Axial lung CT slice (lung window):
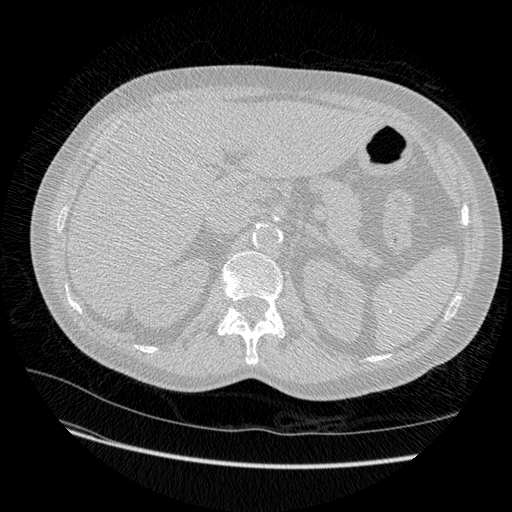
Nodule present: no